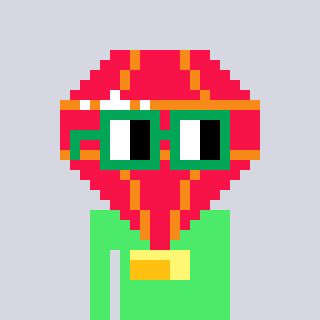
a pixel art character with square green glasses, a red diamond-shaped head and a teal-colored body on a cool background